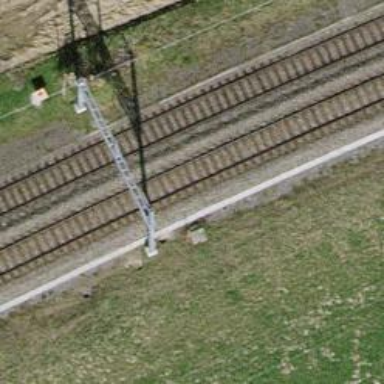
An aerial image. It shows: Single railway track with electrified contact line.